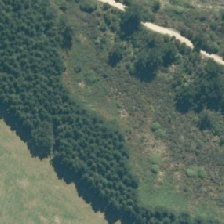
Land cover: herbaceous_freshwater_vege